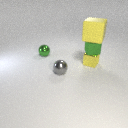
small green metal sphere behind small yellow metal cube